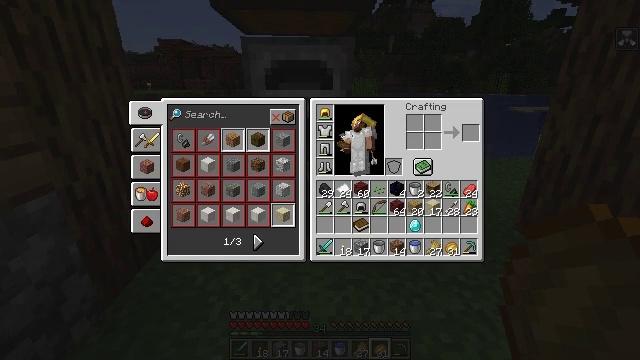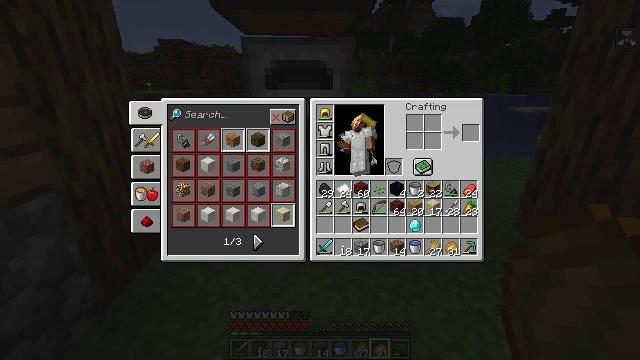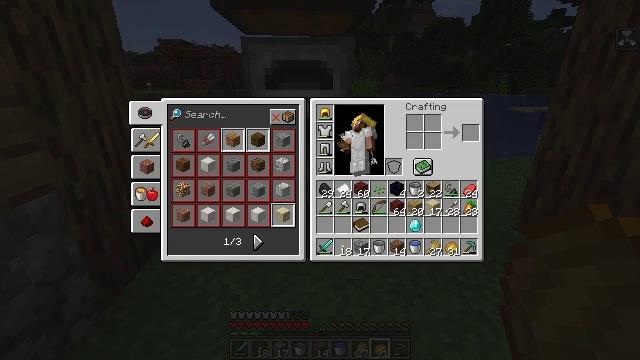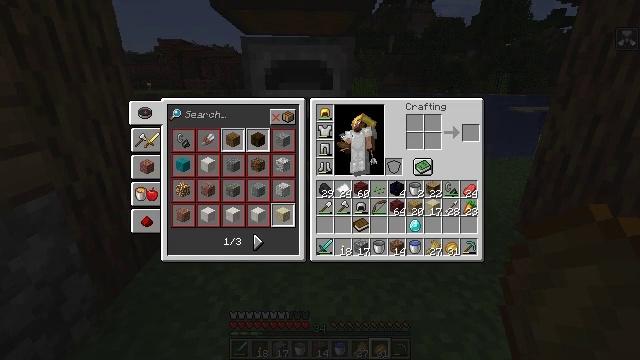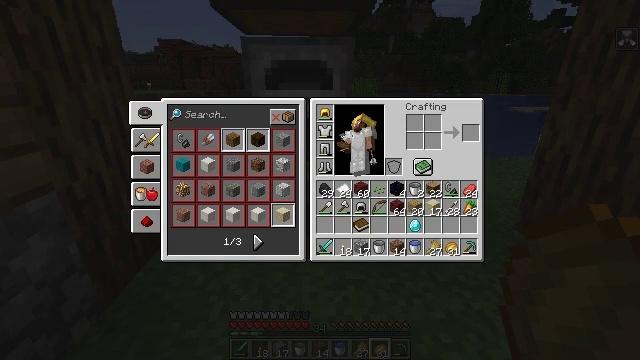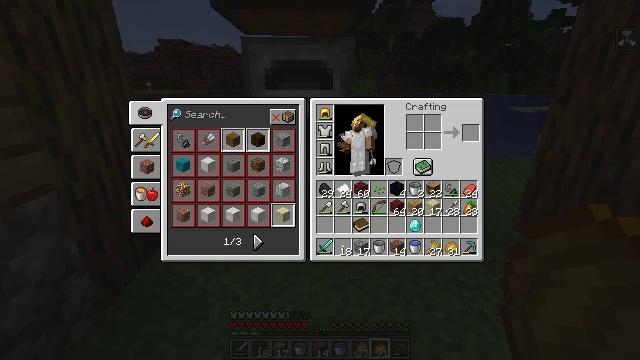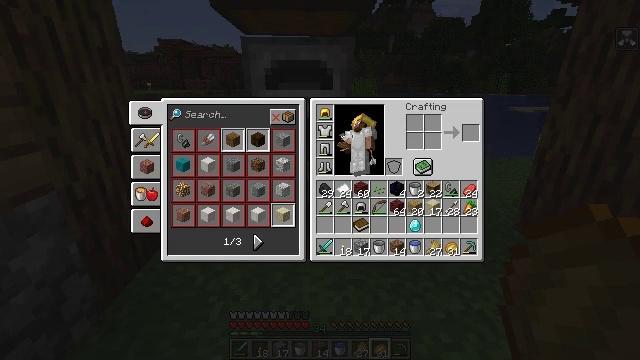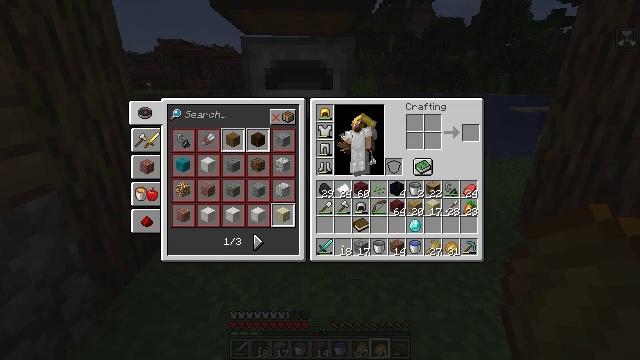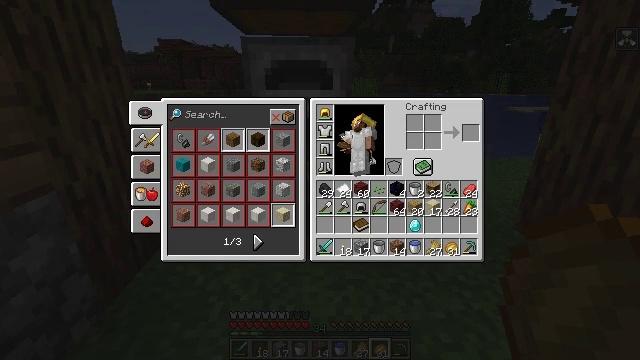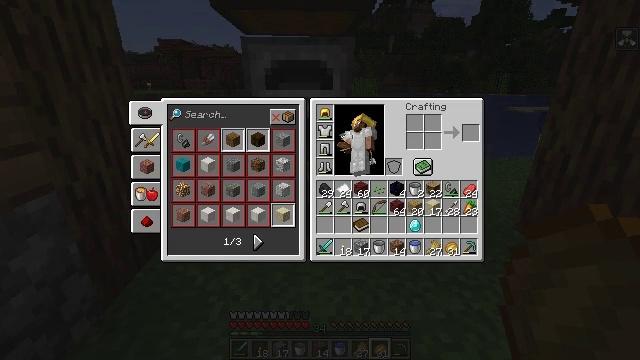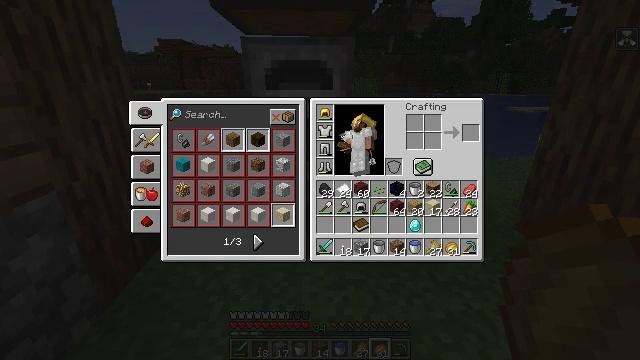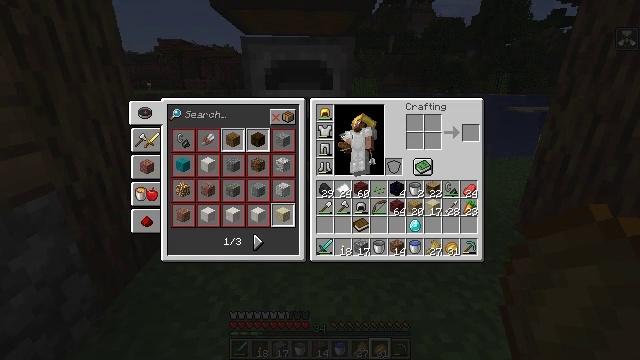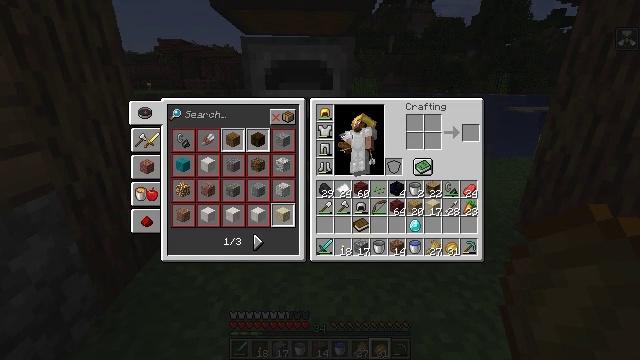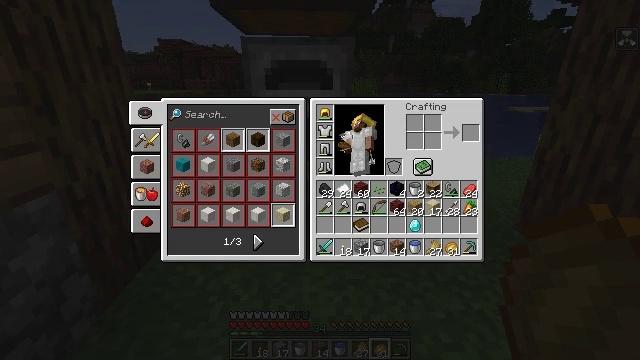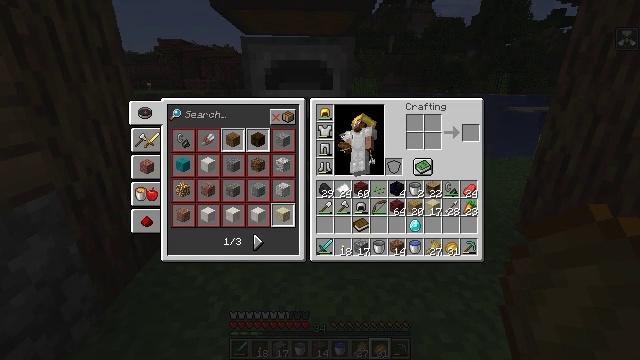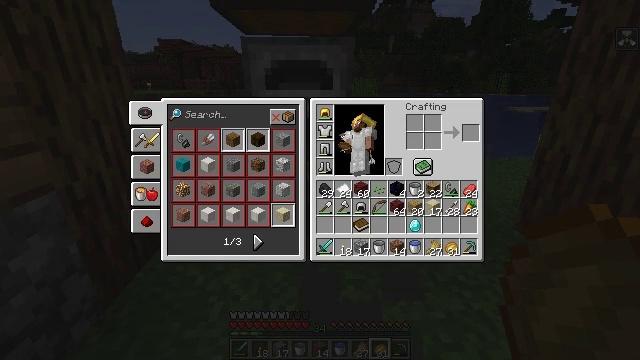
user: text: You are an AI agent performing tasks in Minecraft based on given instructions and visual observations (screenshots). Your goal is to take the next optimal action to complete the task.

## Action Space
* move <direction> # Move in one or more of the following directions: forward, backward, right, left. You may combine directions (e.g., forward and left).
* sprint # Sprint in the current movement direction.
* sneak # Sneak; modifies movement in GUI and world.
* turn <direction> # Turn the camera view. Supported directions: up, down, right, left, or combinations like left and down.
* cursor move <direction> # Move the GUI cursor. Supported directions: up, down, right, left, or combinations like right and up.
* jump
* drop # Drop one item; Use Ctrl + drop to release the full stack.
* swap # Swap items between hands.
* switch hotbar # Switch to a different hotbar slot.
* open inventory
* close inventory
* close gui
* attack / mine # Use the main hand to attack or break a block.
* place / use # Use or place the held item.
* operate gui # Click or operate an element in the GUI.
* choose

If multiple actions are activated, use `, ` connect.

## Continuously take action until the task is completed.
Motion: motion action
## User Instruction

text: Get ready to enchant items by crafting an enchanting table.
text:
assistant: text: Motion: no_op
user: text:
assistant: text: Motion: no_op
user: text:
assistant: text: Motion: no_op
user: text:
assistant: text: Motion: no_op
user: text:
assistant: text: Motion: no_op
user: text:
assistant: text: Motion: no_op
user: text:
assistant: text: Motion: no_op
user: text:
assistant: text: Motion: no_op
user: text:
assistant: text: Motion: no_op
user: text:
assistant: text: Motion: no_op
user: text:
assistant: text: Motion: no_op
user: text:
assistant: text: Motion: no_op
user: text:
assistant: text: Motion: no_op
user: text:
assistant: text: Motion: no_op
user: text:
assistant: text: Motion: no_op
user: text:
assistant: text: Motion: no_op
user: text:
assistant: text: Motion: no_op
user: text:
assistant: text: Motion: no_op
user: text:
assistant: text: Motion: no_op
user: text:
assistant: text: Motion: no_op
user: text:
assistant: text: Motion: no_op
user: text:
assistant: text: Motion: no_op
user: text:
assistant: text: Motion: no_op
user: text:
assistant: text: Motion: no_op
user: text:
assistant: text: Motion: no_op
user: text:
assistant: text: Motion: no_op
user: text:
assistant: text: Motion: no_op
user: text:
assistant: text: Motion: no_op
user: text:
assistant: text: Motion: no_op
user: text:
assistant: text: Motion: no_op